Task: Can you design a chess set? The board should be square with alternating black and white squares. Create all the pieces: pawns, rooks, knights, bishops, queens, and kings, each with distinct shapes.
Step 3612:
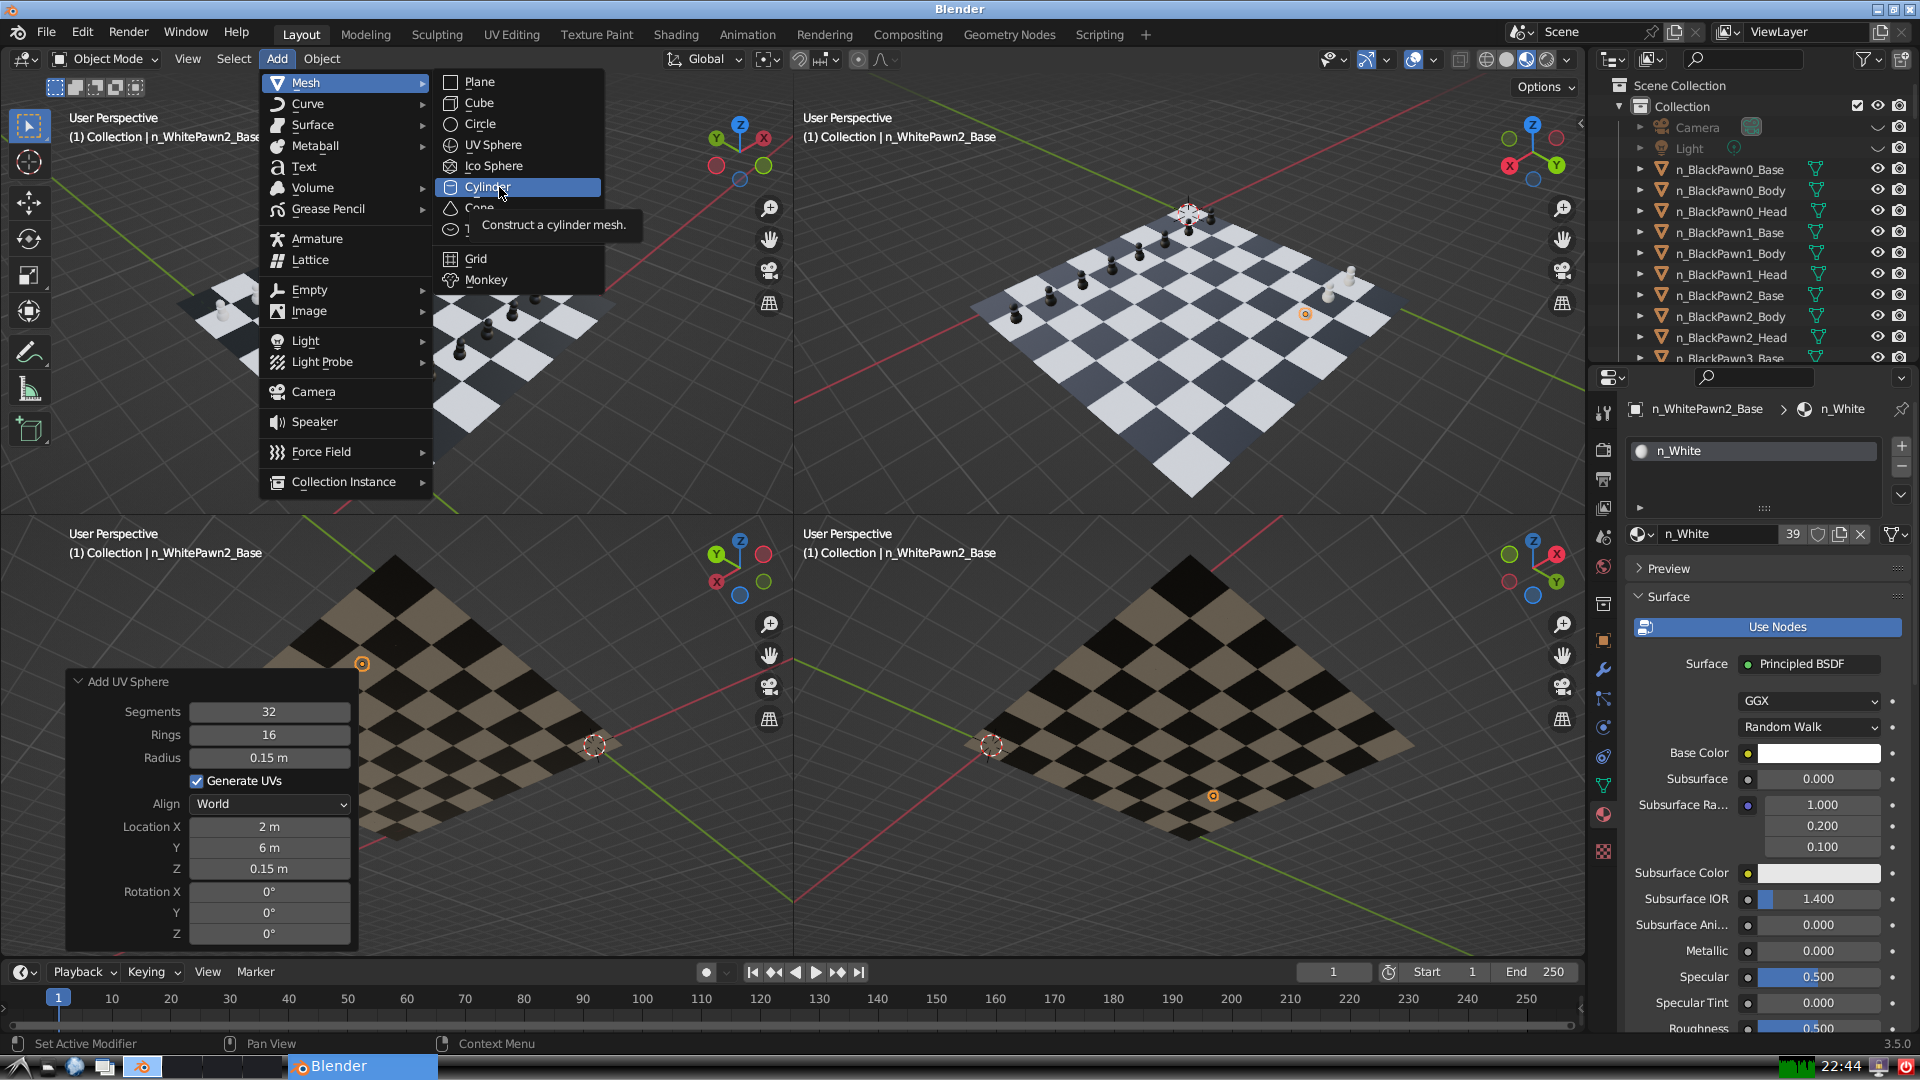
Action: click: no